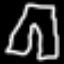
Label: pants